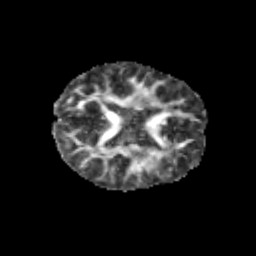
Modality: FA
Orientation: axial
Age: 9
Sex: female
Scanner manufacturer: siemens
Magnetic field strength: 3 T
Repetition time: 3.8 s
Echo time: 0.07 s